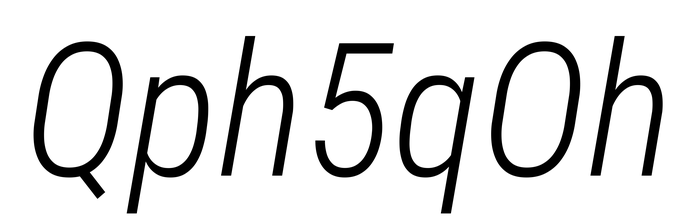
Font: Roboto-Italic_Condensed_Light_Italic